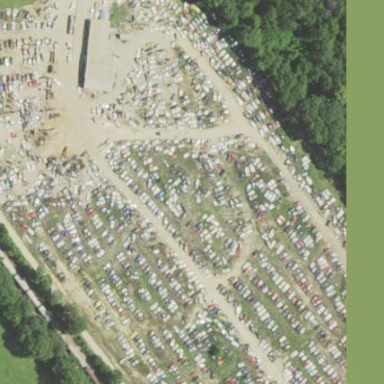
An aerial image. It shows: Industrial area designated as scrap yard.